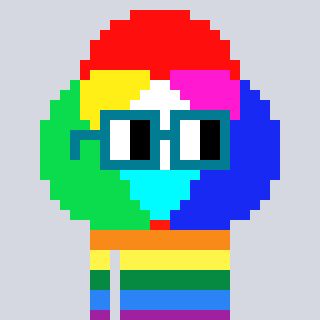
a pixel art character with square dark green glasses, a color circle-shaped head and a slimegreen-colored body on a cool background